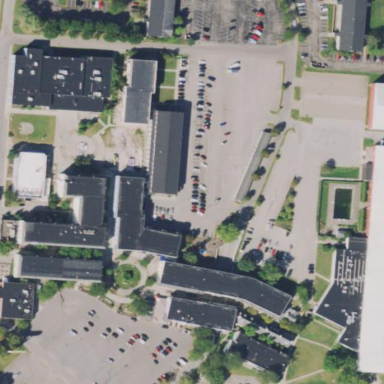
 featuring apartments above storefronts."